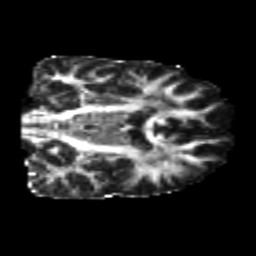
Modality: FA
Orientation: coronal
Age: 24
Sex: male
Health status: healthy
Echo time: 0.074 s